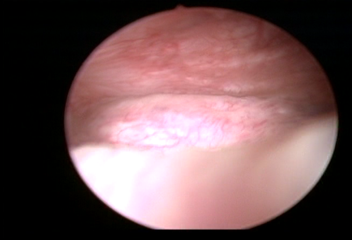
Modality: WLC
Class: Normal mucosa
Bladder cancer association: No